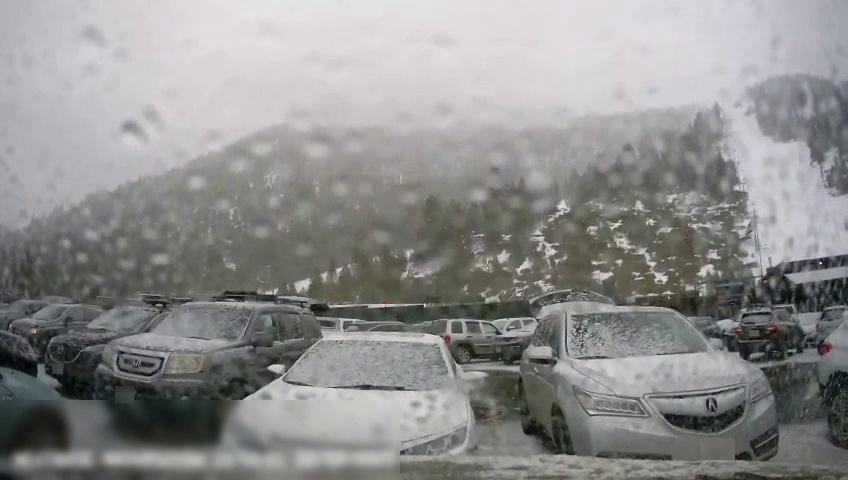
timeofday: Day
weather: Snowy
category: Drivable Space
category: Drivable Space
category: Vehicles | SUV
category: Vehicles | Car
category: Vehicles | SUV
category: Vehicles | SUV
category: Vehicles | Car
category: Vehicles | SUV
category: Vehicles | SUV
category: Vehicles | SUV
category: Vehicles | Car
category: Vehicles | Car
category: Vehicles | Car
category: Vehicles | SUV
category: Vehicles | Car
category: Vehicles | Car
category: Vehicles | Car
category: Vehicles | Car
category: Vehicles | Car
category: Vehicles | SUV
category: Vehicles | Car
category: Vehicles | SUV